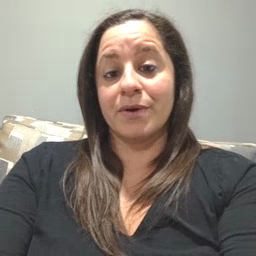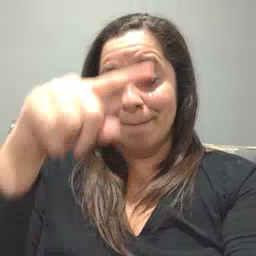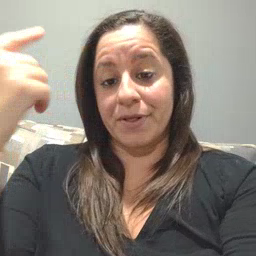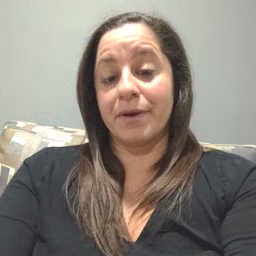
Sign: black